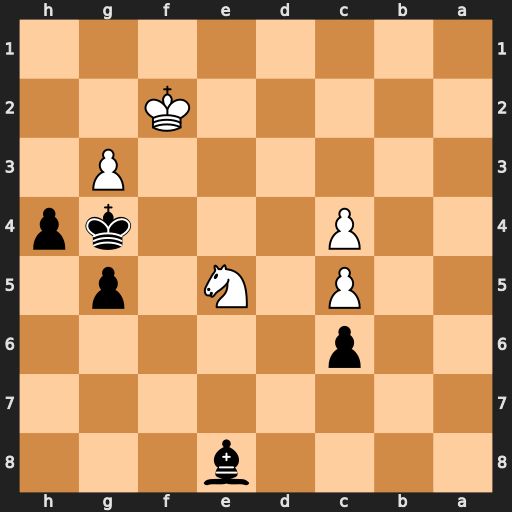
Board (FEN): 4b3/8/2p5/2P1N1p1/2P3kp/6P1/5K2/8
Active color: b
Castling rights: -
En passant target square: -
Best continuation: Kf5 Nf3 h3